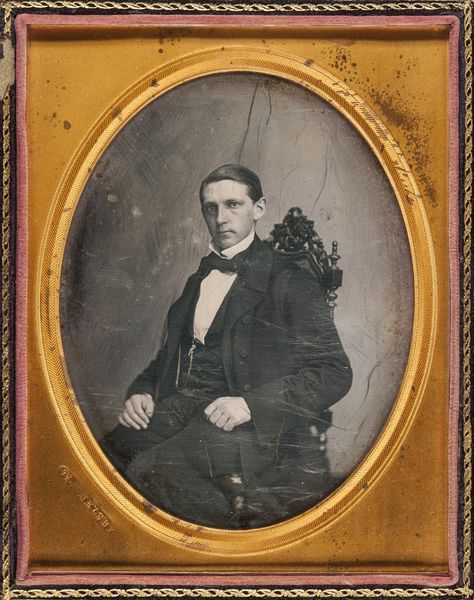
Titel: Hermann Radatz
Künstler: William G. Helsby
Standort: Hamburg
Institution: Museum für Kunst und Gewerbe Hamburg
Schlagwörter: mann, portrait, figur, foto, fotografie, photographie, photo, etui, lichtbild, handkoloriert, daguerreotypie, bildwerke, angewandte und bildende kunst, hessische systematik, porträt, porträtfotografie, porträtphotographie, hüftbild, handkolorierung